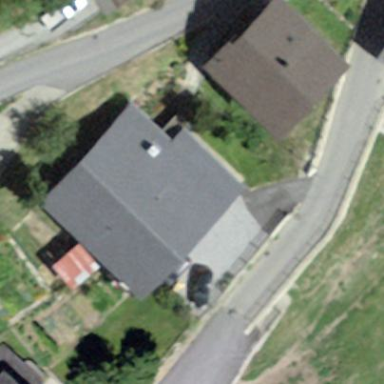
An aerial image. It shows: Part of building.